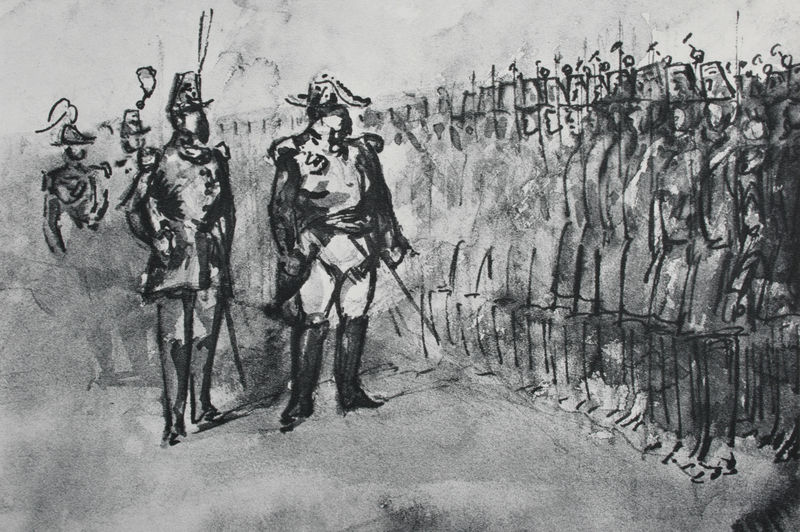
Titel: La revue, Die Heerschau
Künstler: Constantin Guys
Standort: Paris
Institution: (Privatsammlung)
Schlagwörter: feder, himmel, mann, weiß, menschen, frankreich, hut, hüte, köpfe, männer, schwarz, skizze, zeichnung, masse, rock, hose, mützen, federn, stehen, boden, pose, federbusch, schärpe, man, disziplin, hosen, hof, krieg, schlacht, soldaten, dick, menzel, knöpfe, laviert, tusche, kohle, blanc, noir, militär, schwert, säbel, uniform, uniformen, waffen, chapeau, jacken, soldat, reihe, epauletten, degen, helm, offizier, orden, stiefel, entwurf, armee, heer, reihen, helme, tressen, gehorsam, general, schreiten, parade, gewehre, zeichnun, napoléon, gravure, ombre, spalier, ciel, preussen, épée, zweispitz, präsentieren, major, zeichung, formation, tuschezeichnung, ordnung, zechnung, croquis, esquisse, dessin, ordre, in reih und glied, appell, apell, antritt, adolph menzel, fusil, plume, sabre, aufstellung, crayon, encre, lavis, hauptmann, soldats, bottes, groupe, noir et blanc, guerre, armes, officier, kommandeur, bataillon, batallion, truppenparade, chef, debout, militaire, uniforme, daumier, capitaine, officiers, noir blanc, reih und glied, guys, fusils, beine, korporal, mustern, musterung, perspektive, und glied, bicorne, garde, grenadier, fondu, plumes, troupes, sabres, awuarell, troupe, truppe, plumeau, revue, ébauche, effectif, lieutenant, médailles, garde à vous, pulme, rang, rangs, en rangs, rangée, ancre, revision, inspection, pluùme, baillonnette, xx siècle, waterlo, colonel, aligné, revue des troupes, napoléon iii, quépi, fusin